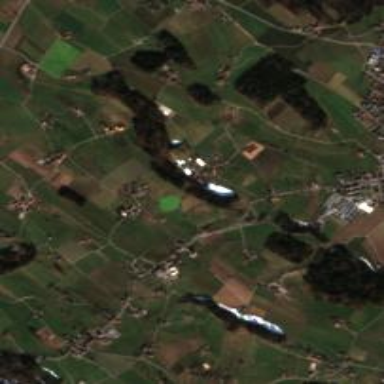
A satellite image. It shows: Small hamlet.